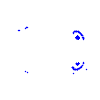
Particle: electron